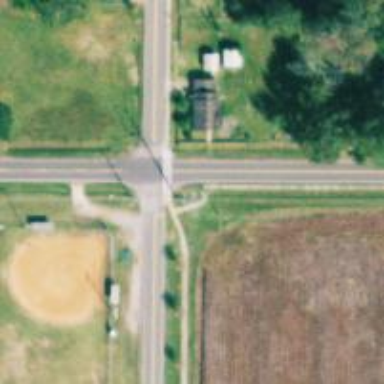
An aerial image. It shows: Power pole.